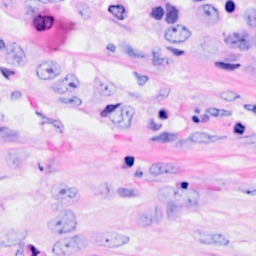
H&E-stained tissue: Breast